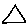
Label: triangle